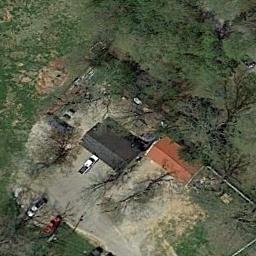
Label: sparse_residential